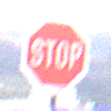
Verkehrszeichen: Stop
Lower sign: VerlaufVorfahrtsstrasse4
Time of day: MorningAfternoon
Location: Outdoor (Nature)
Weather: PartlyCloudy
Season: NotSpecified
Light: Natural